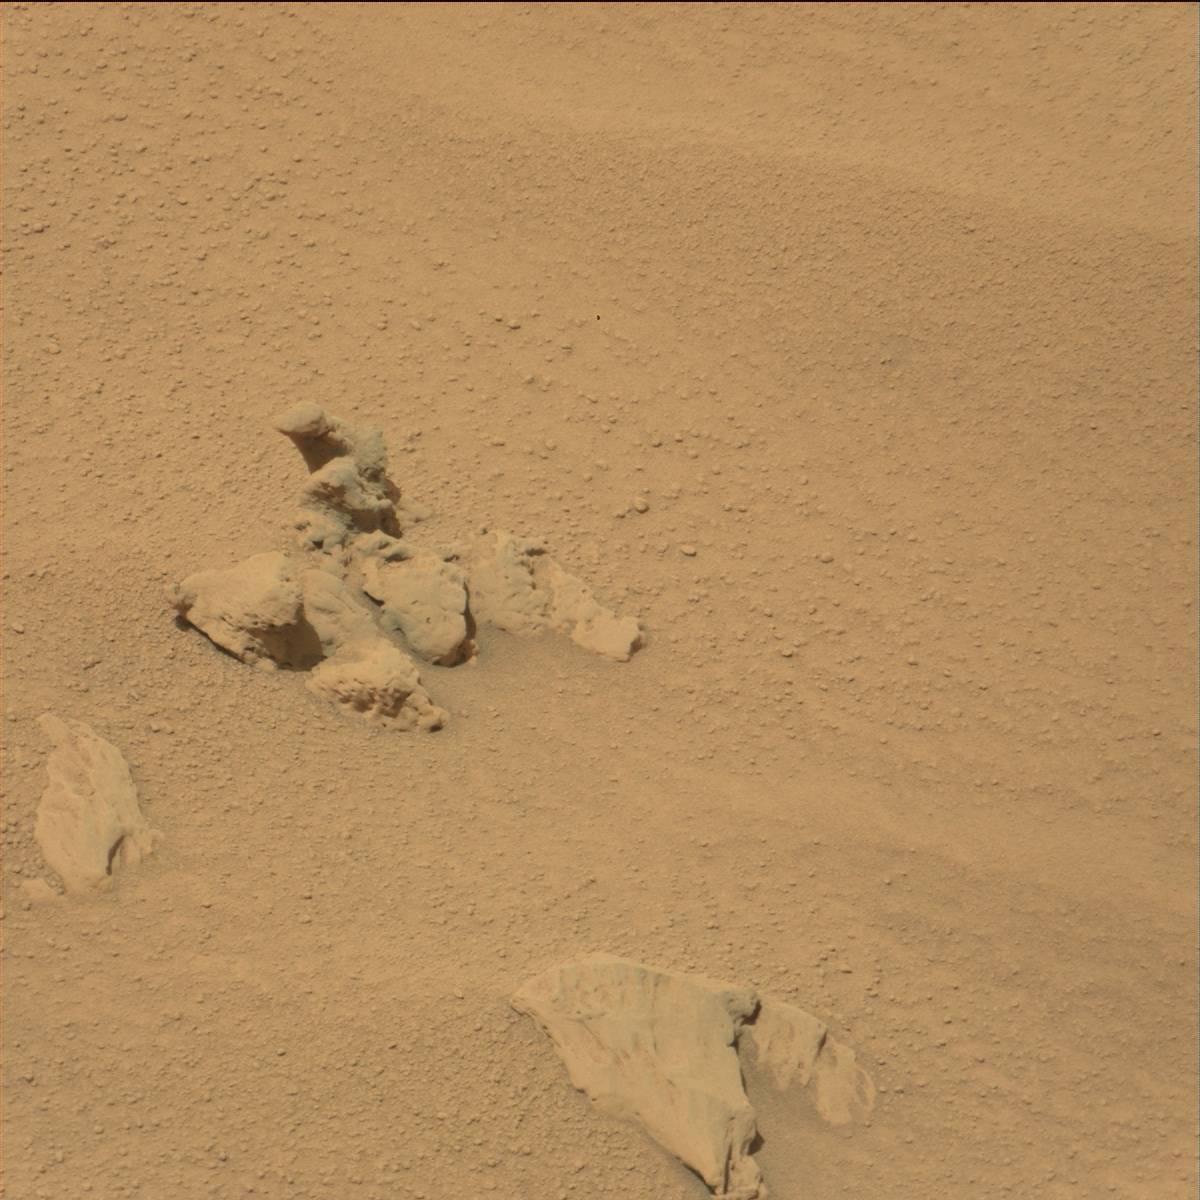
Terrain classes present: Bedrock, Rock, Sand / Soil